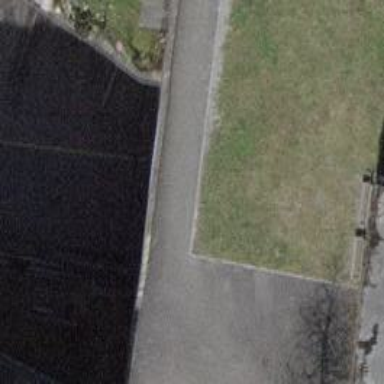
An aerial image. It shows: Retaining wall made of concrete.